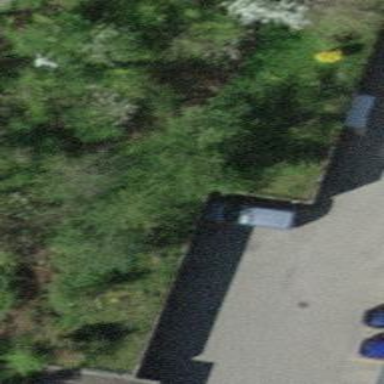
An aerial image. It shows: Garage building with flat grass roof.